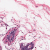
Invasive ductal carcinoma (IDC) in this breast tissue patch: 0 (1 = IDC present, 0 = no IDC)